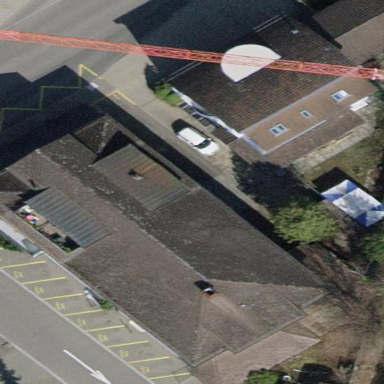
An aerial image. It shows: Apartment building with hipped roof.